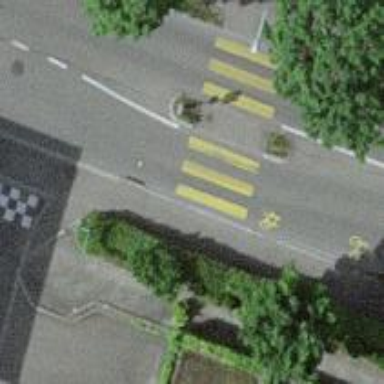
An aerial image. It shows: Marked road crossing with pedestrian island.